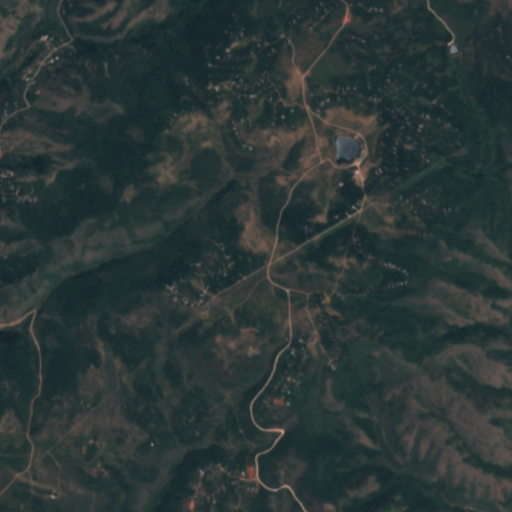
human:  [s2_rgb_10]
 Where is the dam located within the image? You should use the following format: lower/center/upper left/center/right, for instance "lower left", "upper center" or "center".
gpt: The dam is located in the upper right of the image.
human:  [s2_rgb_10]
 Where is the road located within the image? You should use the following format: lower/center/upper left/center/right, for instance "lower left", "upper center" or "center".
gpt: There is no road in the image.